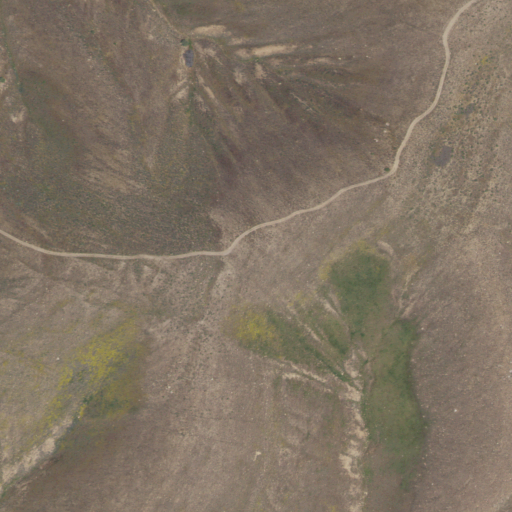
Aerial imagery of mountain in California named Fairmont Butte containing only shrub